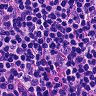
Metastatic tissue present: no